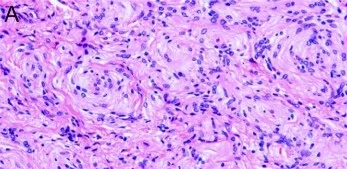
(A) The tumor tissue arranged in swirl structure to form the meningeal corpuscle.
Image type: pathology (h&e)